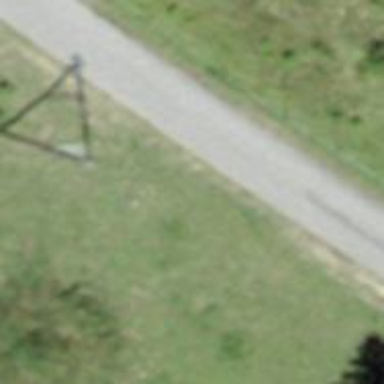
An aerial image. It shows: Well-maintained track road of grade 1.